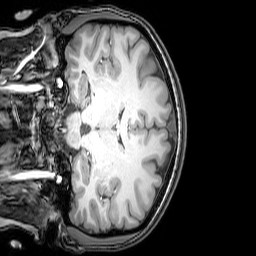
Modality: T1w
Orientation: coronal
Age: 23
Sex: female
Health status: healthy
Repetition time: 0.081 s
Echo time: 0.037 s